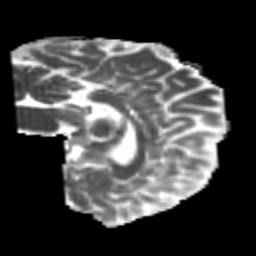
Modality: MD
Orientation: sagittal
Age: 24
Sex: male
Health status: healthy
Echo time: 0.074 s